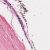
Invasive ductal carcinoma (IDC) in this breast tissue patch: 0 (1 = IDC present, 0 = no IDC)